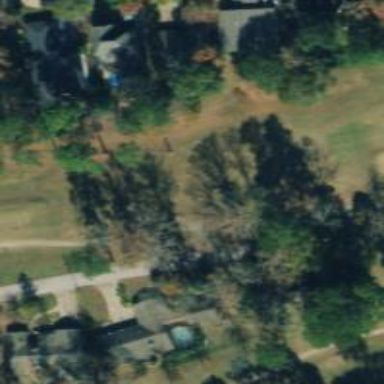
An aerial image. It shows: Rough grassy area used for golf.